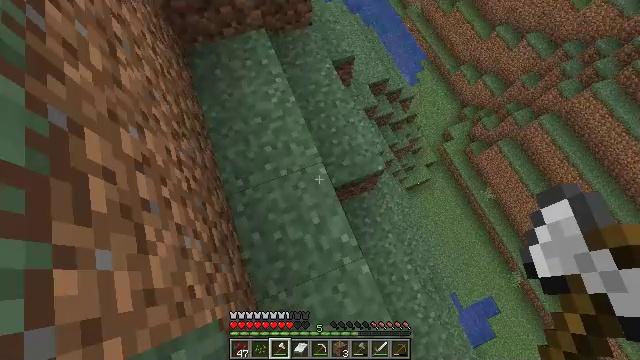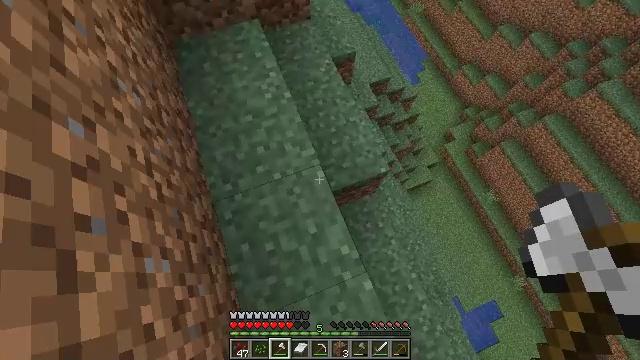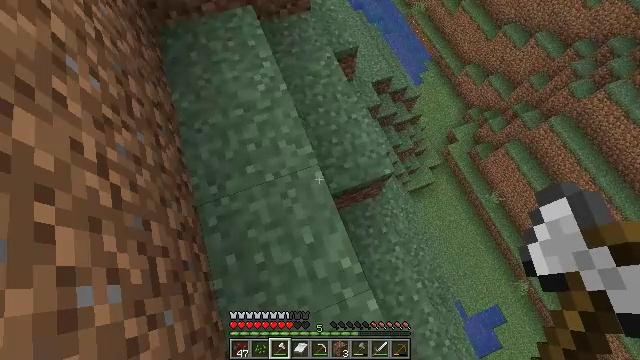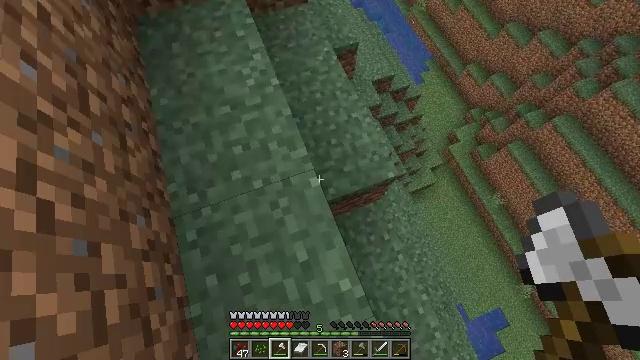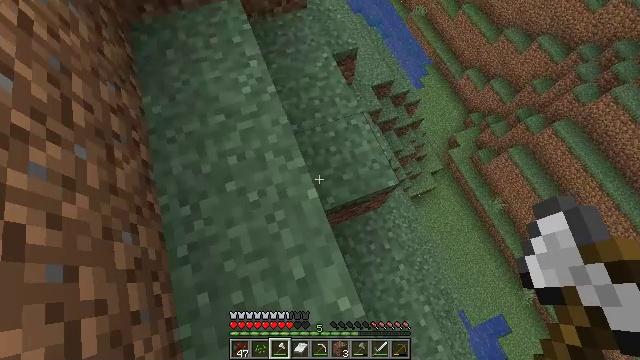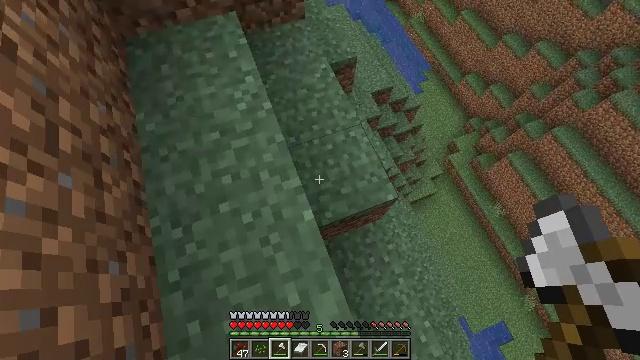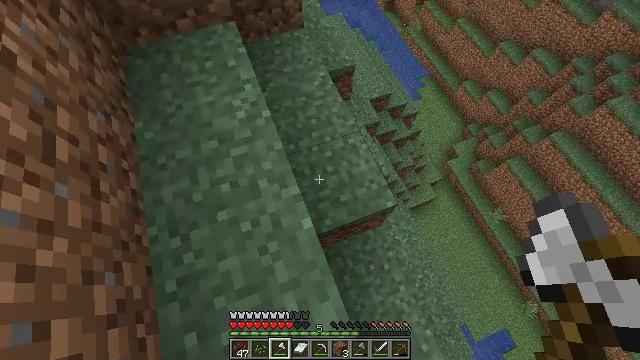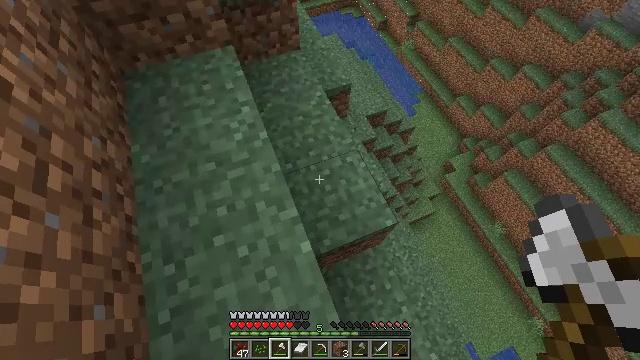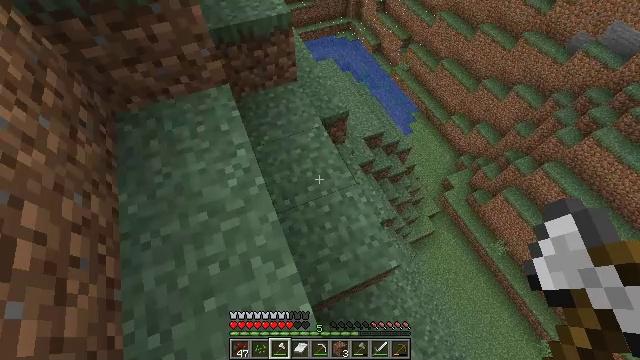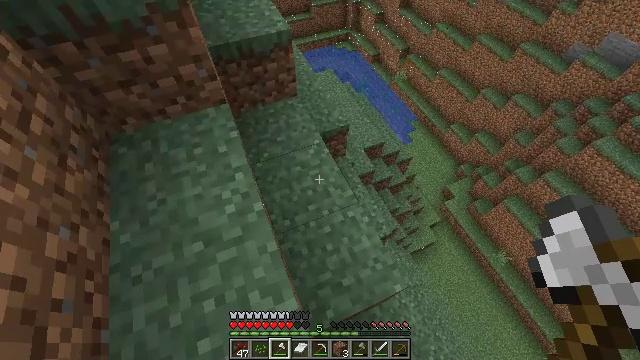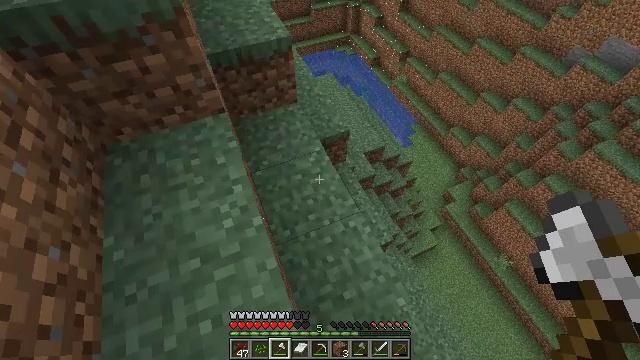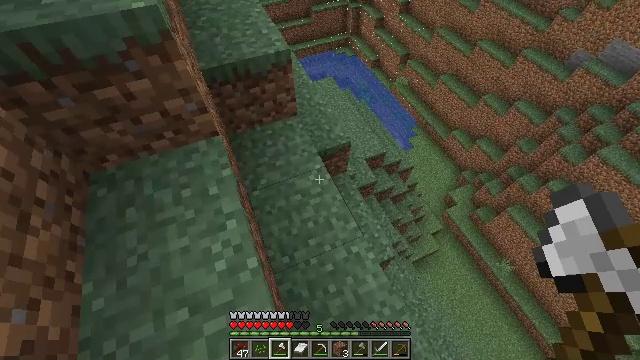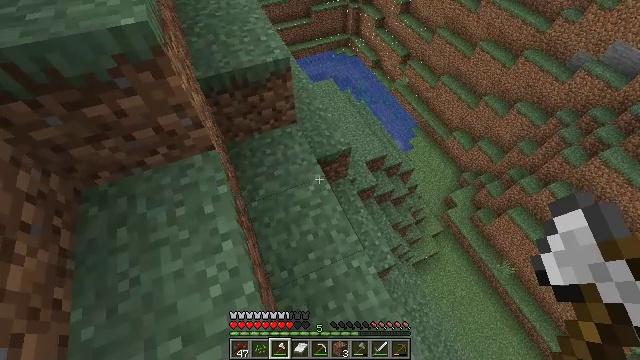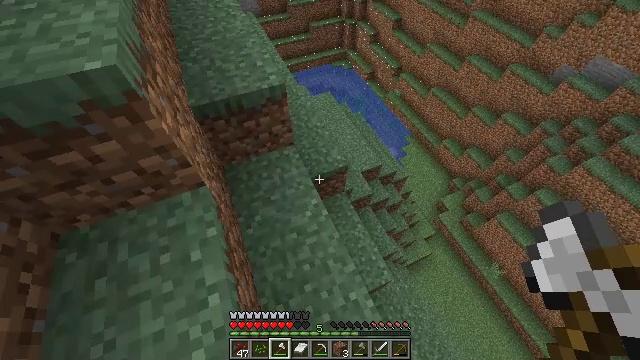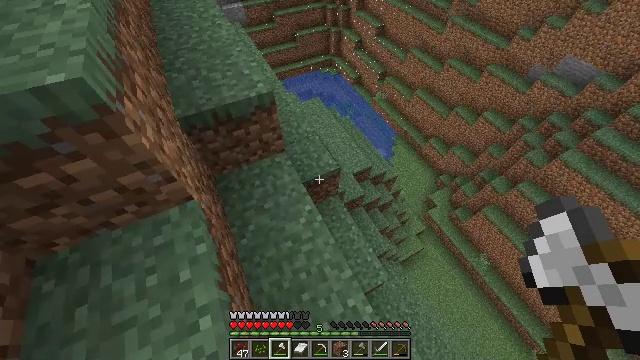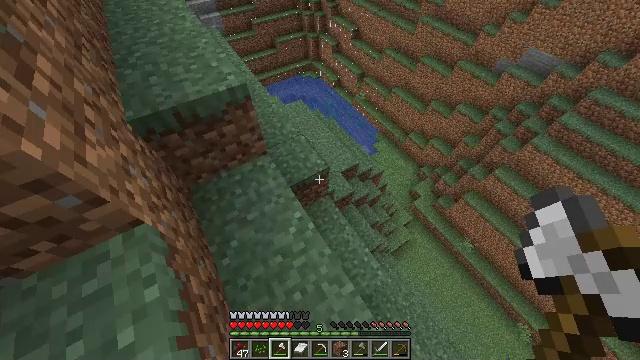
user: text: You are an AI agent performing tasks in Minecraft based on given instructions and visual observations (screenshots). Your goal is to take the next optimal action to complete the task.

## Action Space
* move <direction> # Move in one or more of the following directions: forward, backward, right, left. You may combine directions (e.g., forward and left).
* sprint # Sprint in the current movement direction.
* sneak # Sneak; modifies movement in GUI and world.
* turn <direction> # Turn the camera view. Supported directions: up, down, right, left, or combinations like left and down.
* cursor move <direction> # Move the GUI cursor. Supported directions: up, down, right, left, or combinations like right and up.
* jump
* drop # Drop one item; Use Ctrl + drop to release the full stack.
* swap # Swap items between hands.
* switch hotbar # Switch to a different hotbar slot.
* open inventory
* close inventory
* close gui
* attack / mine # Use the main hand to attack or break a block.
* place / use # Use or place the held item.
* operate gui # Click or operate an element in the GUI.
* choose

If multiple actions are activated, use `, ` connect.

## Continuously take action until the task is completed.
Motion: motion action
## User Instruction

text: Collect the grass block using a shovel.
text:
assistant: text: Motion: move forward
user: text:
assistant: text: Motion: move forward
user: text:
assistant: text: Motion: no_op
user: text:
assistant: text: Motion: no_op
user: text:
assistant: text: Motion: no_op
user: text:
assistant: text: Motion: turn up
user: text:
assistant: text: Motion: move forward, turn up
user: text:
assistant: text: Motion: move forward, turn up
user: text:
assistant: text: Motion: move forward, turn up
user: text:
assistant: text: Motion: move forward
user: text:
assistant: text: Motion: move forward
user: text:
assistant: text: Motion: move forward, sprint
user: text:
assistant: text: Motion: move forward, sprint
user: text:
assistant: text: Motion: move forward, sprint, turn right
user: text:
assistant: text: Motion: move forward, turn right
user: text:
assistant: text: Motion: move forward
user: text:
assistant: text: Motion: move forward
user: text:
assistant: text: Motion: move forward, sprint
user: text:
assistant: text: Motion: move forward, sprint
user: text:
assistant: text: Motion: move forward, sprint
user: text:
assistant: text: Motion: move forward
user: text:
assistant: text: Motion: move forward
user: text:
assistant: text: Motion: move forward
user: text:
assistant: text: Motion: move forward, sprint
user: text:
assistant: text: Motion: move forward, turn right
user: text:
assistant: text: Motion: move forward, turn right
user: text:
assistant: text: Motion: move forward
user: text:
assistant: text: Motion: move forward
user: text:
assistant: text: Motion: move forward
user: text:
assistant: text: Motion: move forward